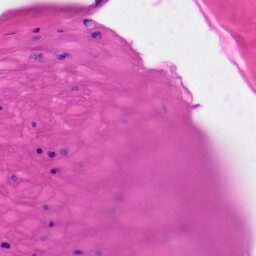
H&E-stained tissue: Skin